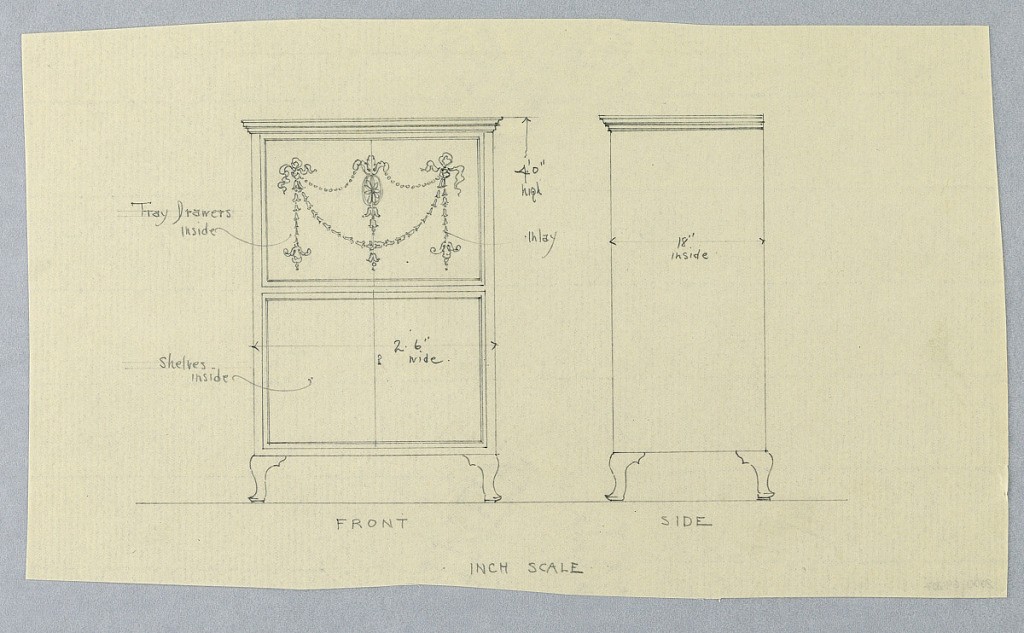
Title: Design for Cabinet with Neo-Classical Motifs, Front and Side Views
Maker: A.N. Davenport Co.
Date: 1900–05
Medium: Graphite on thin cream paper
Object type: Drawing
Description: Front view: rectangular cabinet front divided horizontally into 2 parts - upper door panel decorated with suggested inlaid, neo-classical ornament and plain lower panel with keyhole center; body raised on short cabriole legs.  Side view: plain rectangular side panel of cabinet with molded frieze-like top, raised on short cabriole legs.